Field crop: maize
Growth stage: 1
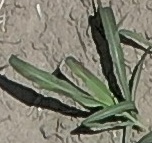
Species: sorghum